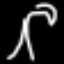
Label: palm tree